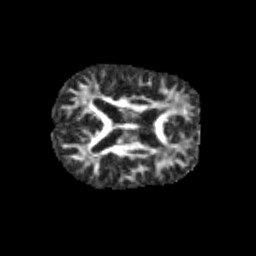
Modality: FA
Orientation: axial
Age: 13
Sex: female
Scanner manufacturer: siemens
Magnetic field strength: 3 T
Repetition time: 3.8 s
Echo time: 0.07 s